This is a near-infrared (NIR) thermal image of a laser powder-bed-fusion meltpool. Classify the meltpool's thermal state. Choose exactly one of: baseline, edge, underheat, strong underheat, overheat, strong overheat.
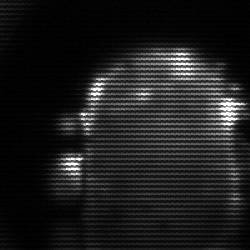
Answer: baseline